Question: I'd like to improve my MySQL search functionality. When searching "Fi" in my car database, I would like FIAT to be ranked first, as I feel a cars brand should have a higher rank than the model version. I want to tell MySQL if the search term matches the first letters of a Brand then prioritise that result first.
{
Here's my current code
'''
$sql = "SELECT v.id, v.model, v.model_version, v.model_year, b.brand FROM vehicles v LEFT JOIN brands b ON v.brand_id = b.id WHERE CONCAT(b.brand, ' ', v.model, ' ', v.model_version) LIKE ? LIMIT 6";
'''
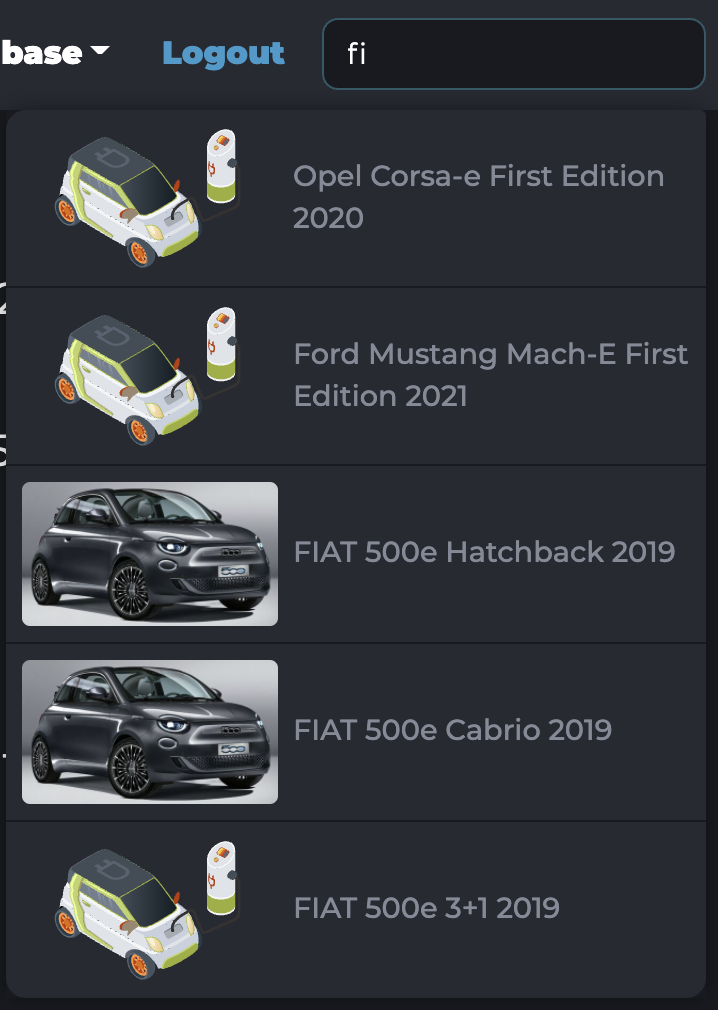
Answer: The comment by @user3783243 is the right answer. If you want to do it with mysql, define a rank column along these lines: '4 * if(b.brand like ?, 1, 0) + 2 * if(v.model like ?, 1, 0) + if(v.model_version like ?, 1, 0) as 'rank''. It gets tricky quickly. Let's say there is exact mach on the model but a partial match on the brand. Should the partial brand really be ranked higher?